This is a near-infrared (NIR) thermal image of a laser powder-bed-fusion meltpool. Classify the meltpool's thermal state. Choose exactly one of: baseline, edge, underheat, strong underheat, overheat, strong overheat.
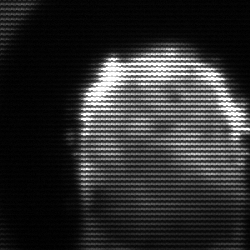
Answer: baseline